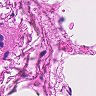
Metastatic tissue present: no